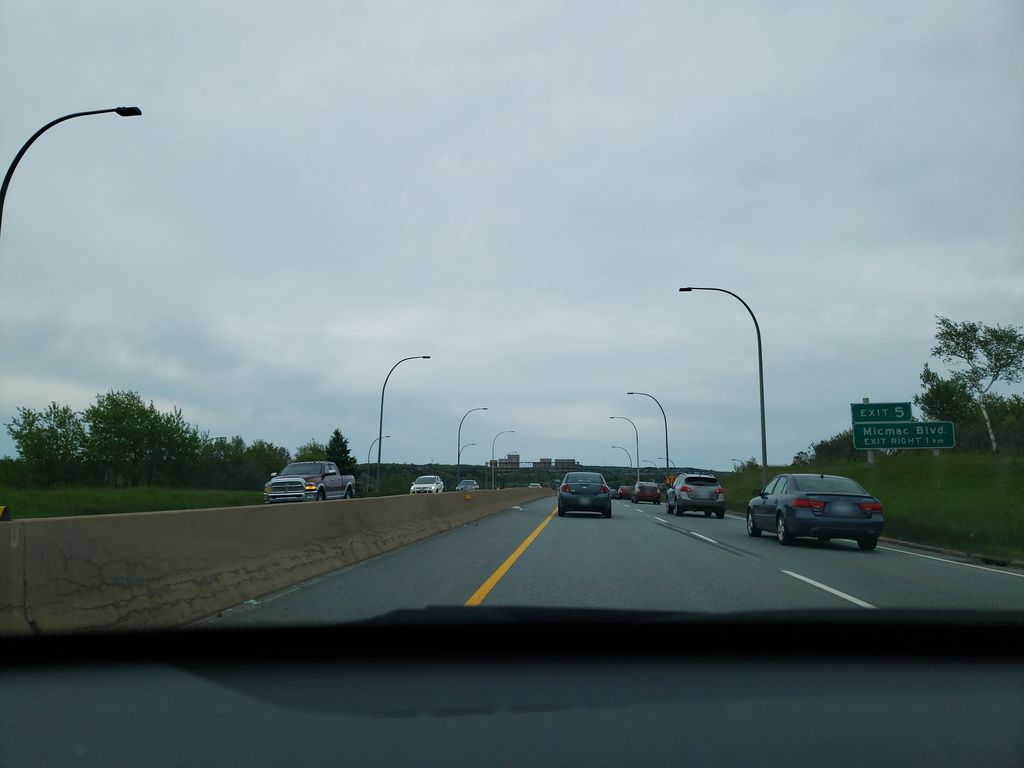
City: halifax